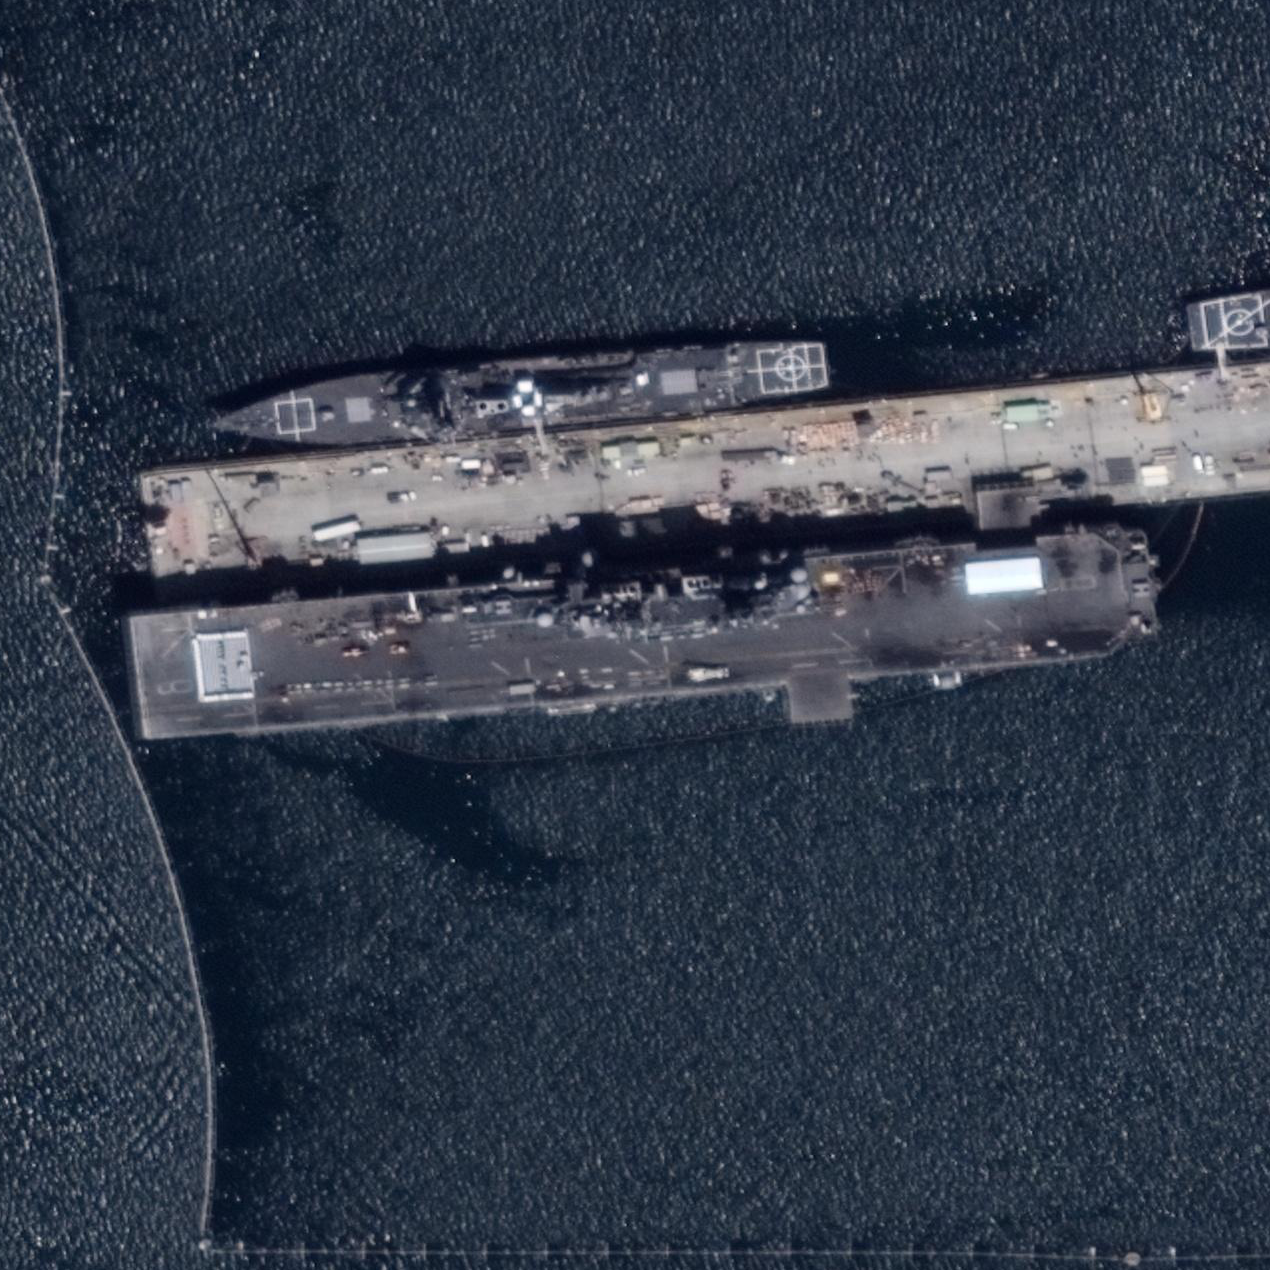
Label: assault